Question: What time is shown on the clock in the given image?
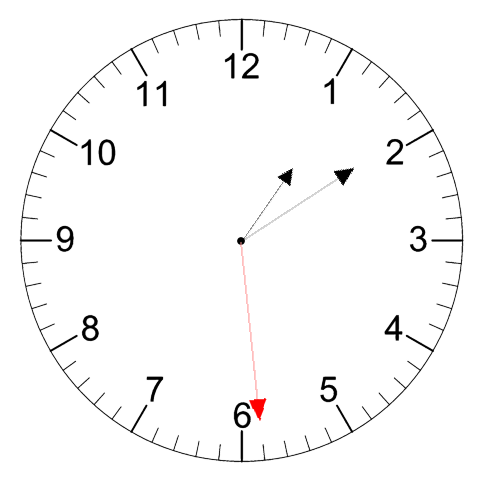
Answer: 01:09:29